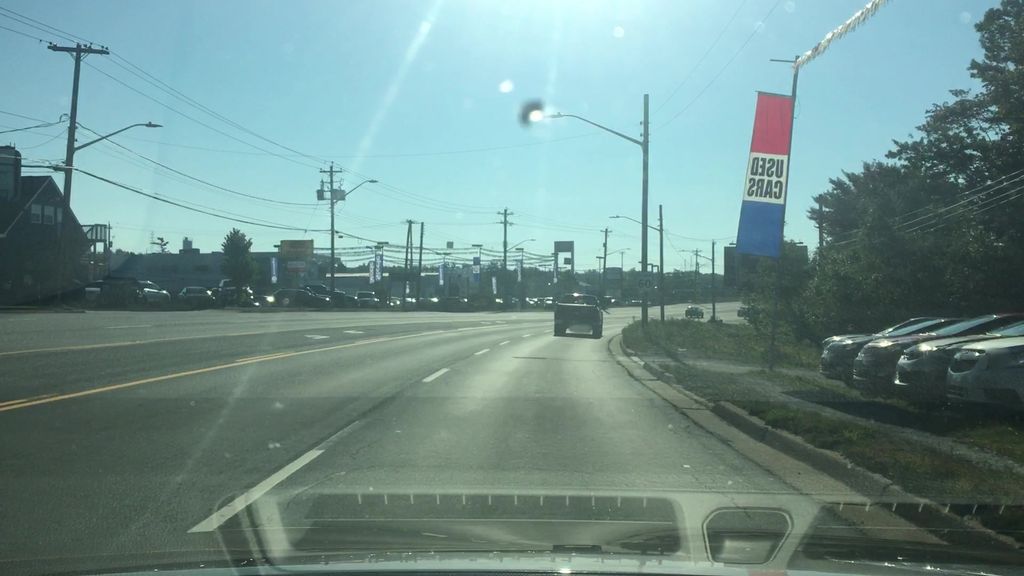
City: halifax